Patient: sex M, age 57
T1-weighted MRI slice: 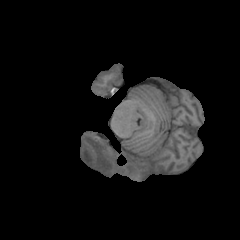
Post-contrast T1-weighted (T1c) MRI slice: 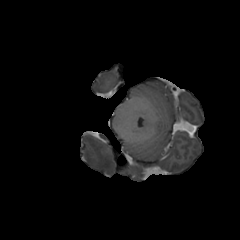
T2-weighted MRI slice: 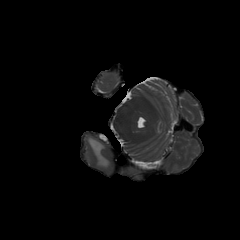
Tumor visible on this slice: yes
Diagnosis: Glioblastoma, IDH-wildtype
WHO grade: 4